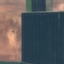
Land use / land cover class: AnnualCrop